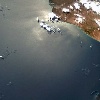
Label: water